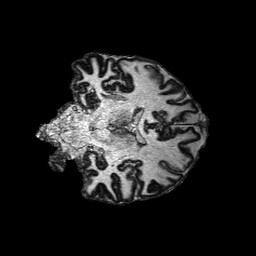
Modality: MP2RAGE
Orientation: coronal